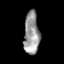
Tissue: skin
Cell type: Myeloid cells
Senescence score: 0.681
Nuclear area (px): 642
Mean DAPI intensity: 152.014